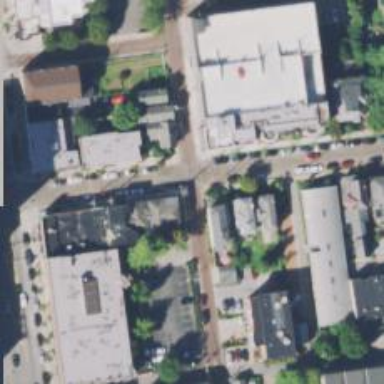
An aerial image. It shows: Alley road with sidewalk on the left side.